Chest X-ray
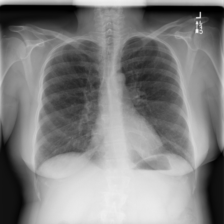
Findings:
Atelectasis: negative
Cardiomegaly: negative
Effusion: negative
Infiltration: negative
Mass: negative
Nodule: negative
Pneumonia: negative
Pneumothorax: negative
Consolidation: negative
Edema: negative
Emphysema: negative
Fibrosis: negative
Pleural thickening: negative
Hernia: negative